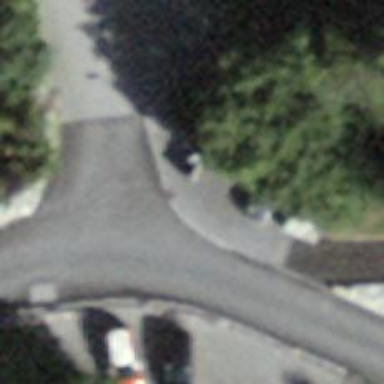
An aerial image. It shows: Bus stop with platform for public transport.